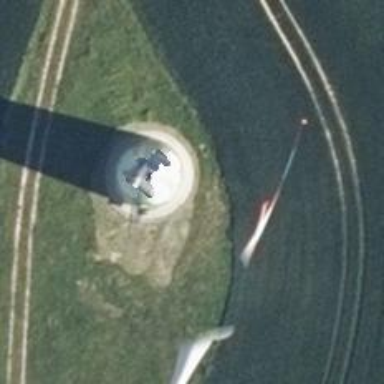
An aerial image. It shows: Wind power generator.